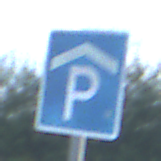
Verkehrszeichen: Parkhaus
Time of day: MorningAfternoon
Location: Outdoor (Nature)
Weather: PartlyCloudy
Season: NotSpecified
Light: Natural